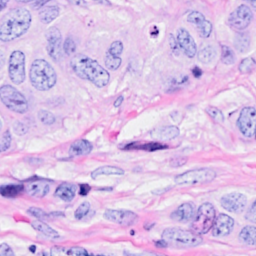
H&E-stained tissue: Breast